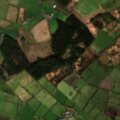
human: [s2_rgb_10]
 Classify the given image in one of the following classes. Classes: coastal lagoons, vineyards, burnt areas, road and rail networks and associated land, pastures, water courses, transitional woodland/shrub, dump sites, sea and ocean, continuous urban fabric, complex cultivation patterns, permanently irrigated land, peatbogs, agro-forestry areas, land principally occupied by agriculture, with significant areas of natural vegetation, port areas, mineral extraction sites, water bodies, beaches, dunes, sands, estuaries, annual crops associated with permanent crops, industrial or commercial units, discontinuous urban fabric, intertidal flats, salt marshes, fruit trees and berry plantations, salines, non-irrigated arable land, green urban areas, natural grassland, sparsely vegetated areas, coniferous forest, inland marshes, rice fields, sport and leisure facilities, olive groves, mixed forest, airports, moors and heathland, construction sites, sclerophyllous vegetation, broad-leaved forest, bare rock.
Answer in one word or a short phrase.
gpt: pastures, land principally occupied by agriculture, with significant areas of natural vegetation